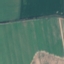
Label: AnnualCrop